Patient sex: M
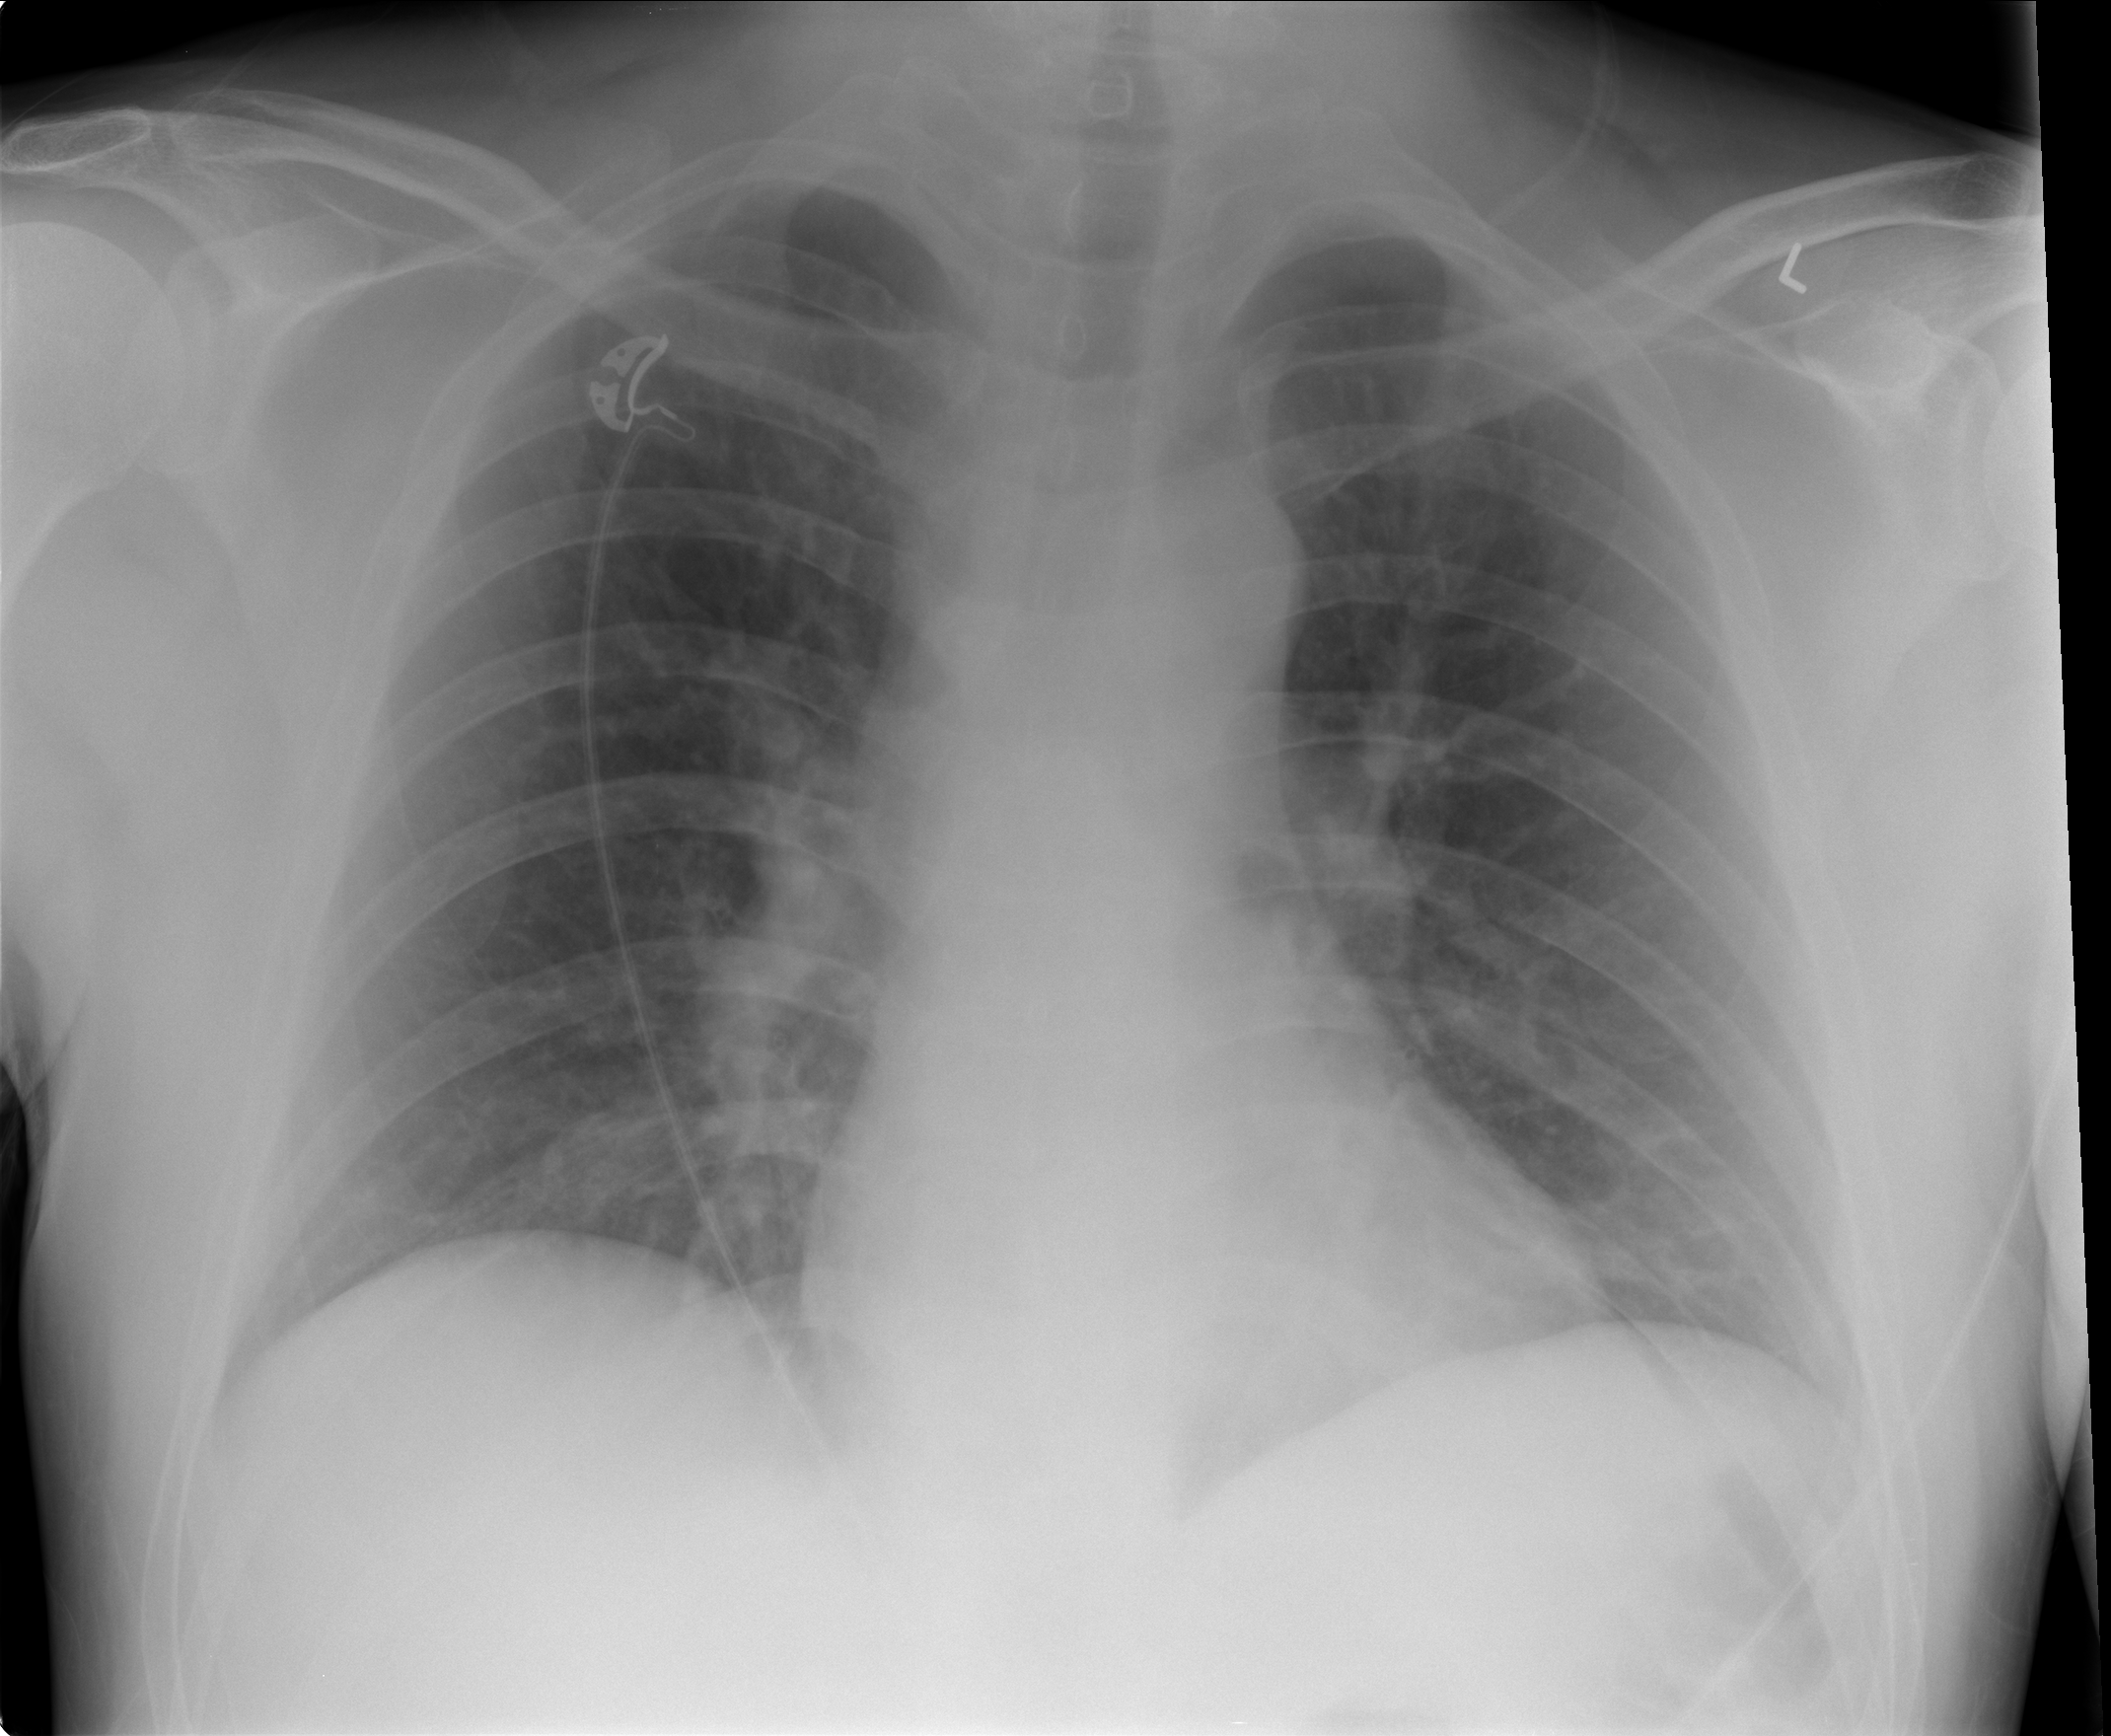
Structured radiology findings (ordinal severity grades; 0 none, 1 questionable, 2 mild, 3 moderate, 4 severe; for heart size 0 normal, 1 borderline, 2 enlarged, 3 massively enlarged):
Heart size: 0
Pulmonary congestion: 1
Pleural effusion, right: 0
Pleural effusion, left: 1
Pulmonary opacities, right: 0
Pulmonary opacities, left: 1
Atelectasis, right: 0
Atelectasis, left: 0